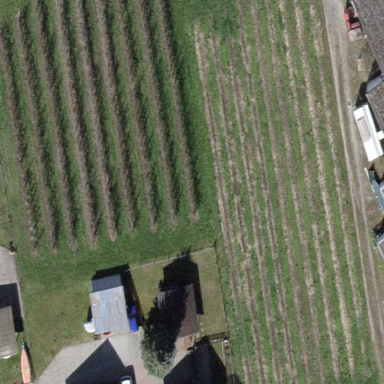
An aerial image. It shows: Orchard.